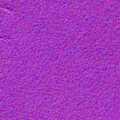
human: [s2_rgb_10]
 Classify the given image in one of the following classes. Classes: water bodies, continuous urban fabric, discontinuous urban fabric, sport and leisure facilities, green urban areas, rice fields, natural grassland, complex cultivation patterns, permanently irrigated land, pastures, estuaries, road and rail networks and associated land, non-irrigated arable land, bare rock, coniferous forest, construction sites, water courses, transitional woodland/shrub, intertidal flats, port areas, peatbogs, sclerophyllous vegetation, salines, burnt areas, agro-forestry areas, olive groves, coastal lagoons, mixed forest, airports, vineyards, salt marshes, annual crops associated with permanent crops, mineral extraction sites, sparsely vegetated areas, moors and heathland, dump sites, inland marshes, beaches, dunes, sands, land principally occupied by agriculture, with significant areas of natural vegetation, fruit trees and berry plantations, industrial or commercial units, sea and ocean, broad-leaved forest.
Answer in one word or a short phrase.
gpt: sea and ocean